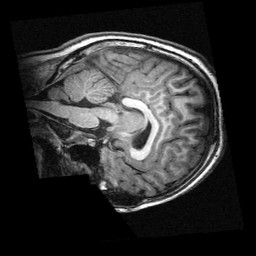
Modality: T1w
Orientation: sagittal
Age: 12
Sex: male
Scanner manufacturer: siemens
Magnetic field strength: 3 T
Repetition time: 2.3 s
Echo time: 0.00336 s